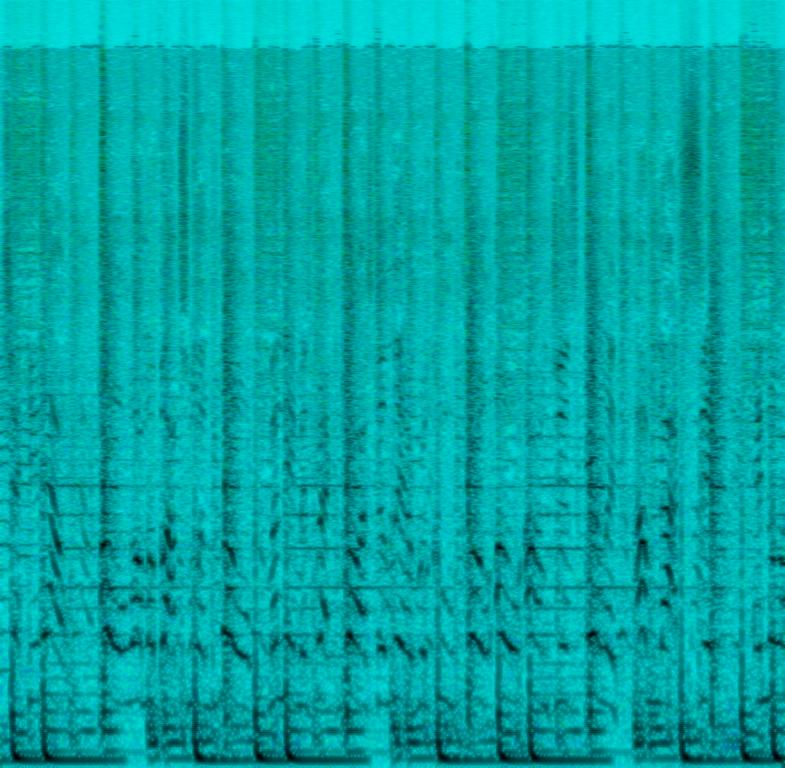
A male voice is rapping in a higher pitch and with reverb and delay on his voice. An acoustic drum sample is playing a simple hip hop groove along with a tambourine like sound. The hihat is panned to the right side of the speakers. An e-bass is playing along. A clean e-guitar sample is being repeated as a melodic and rhythmic element. This song may be playing at home while cleaning the house.